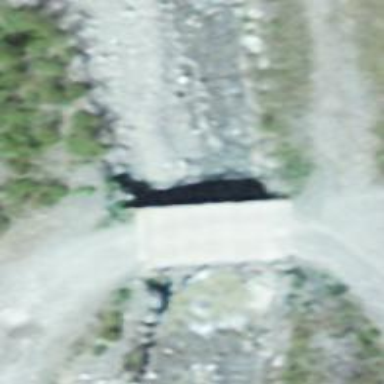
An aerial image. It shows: Track crossing bridge with grade 2 tracktype.